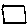
Label: square